Interaction volume radius: 10 \u00c5
Interaction volume height: 15 \u00c5
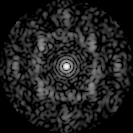
Disorder parameter: 0.6918